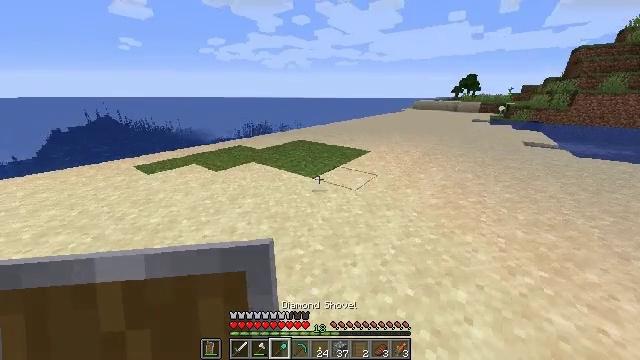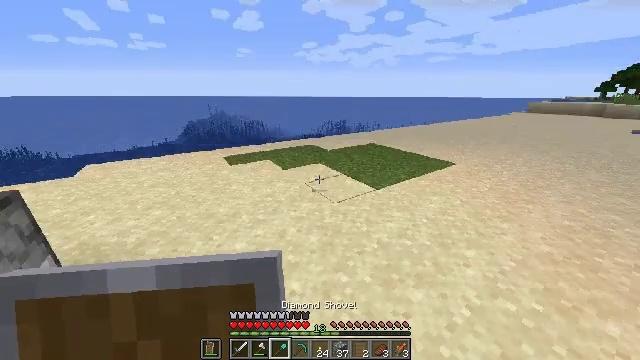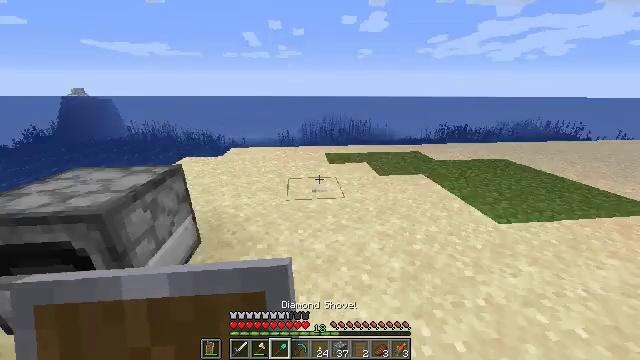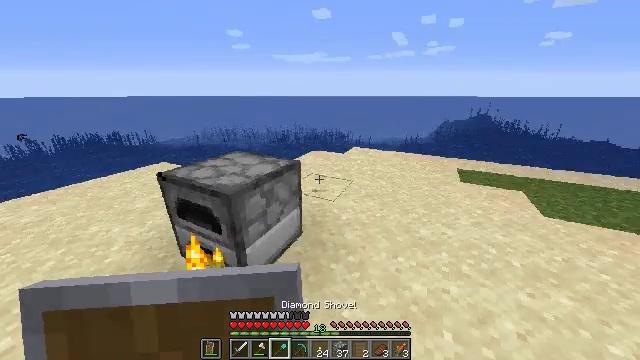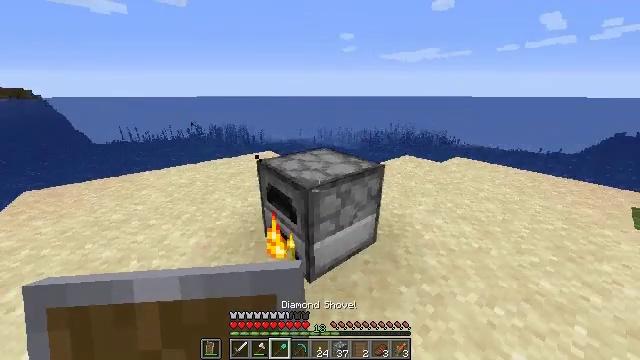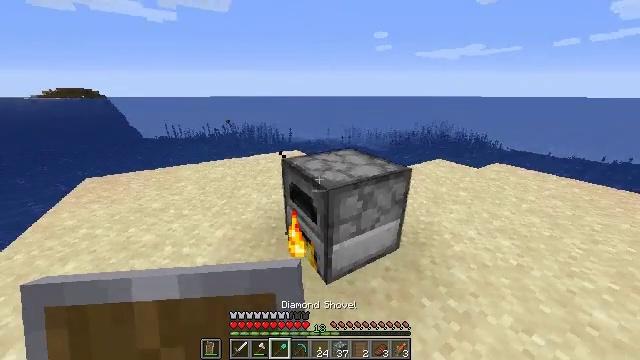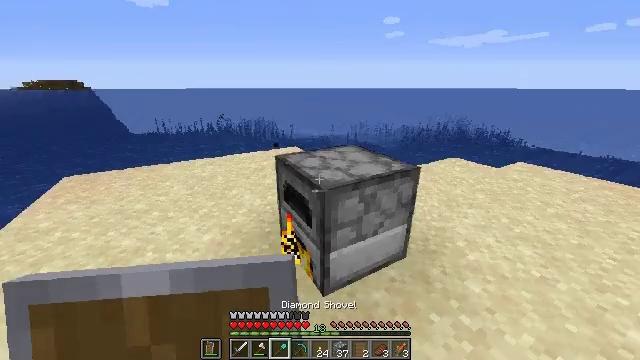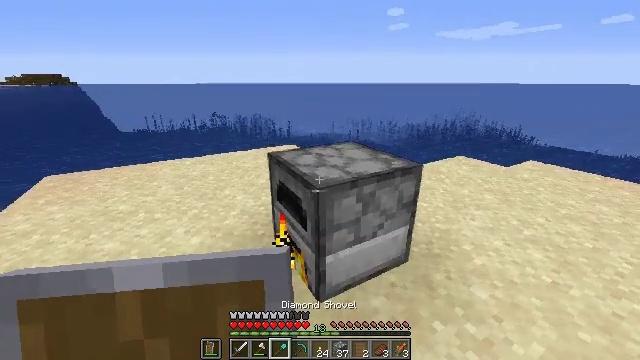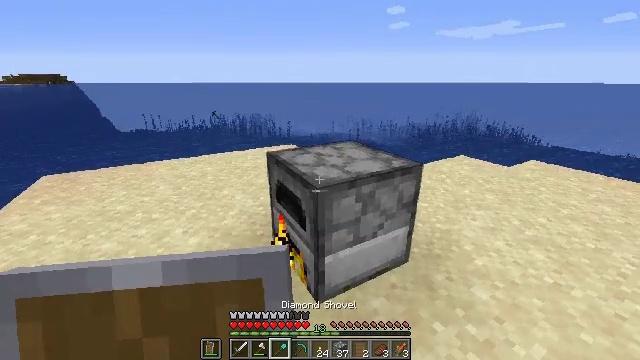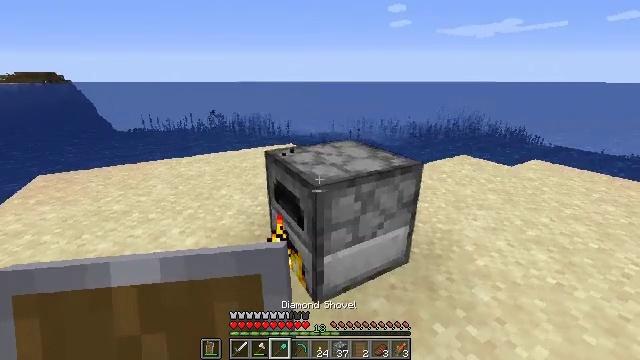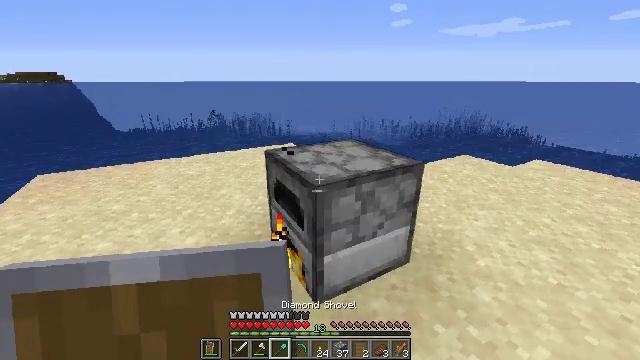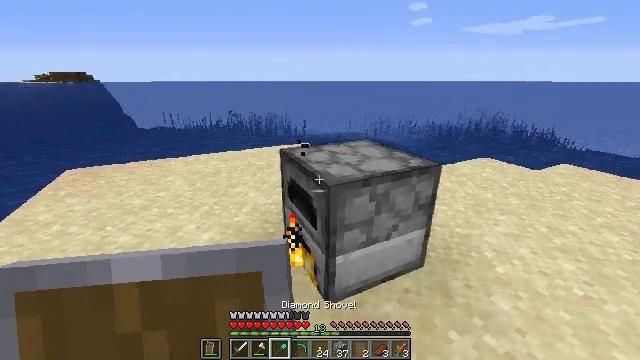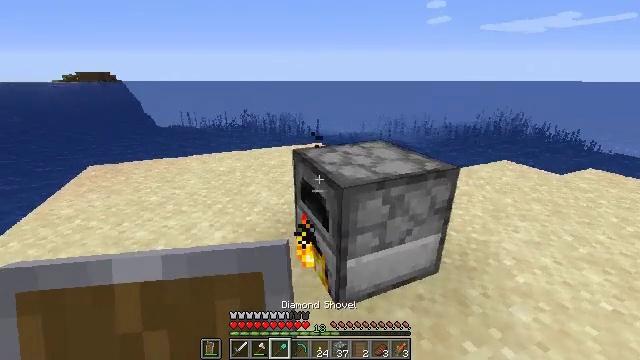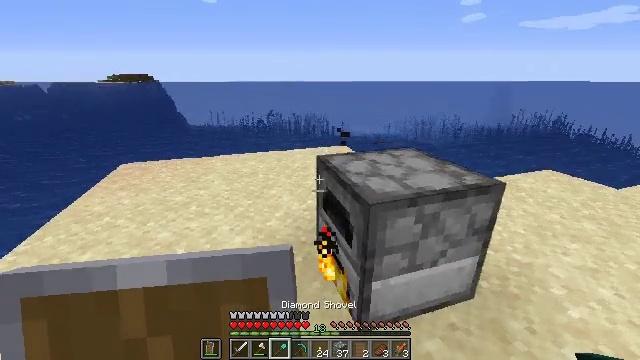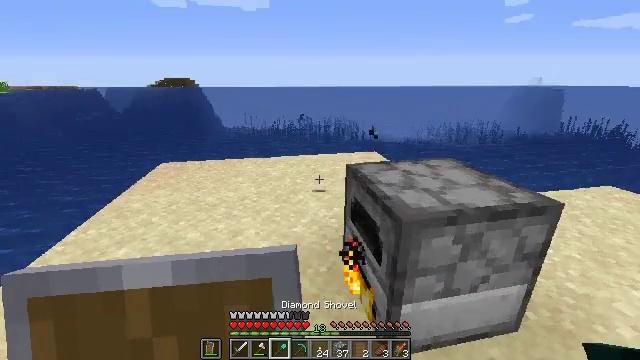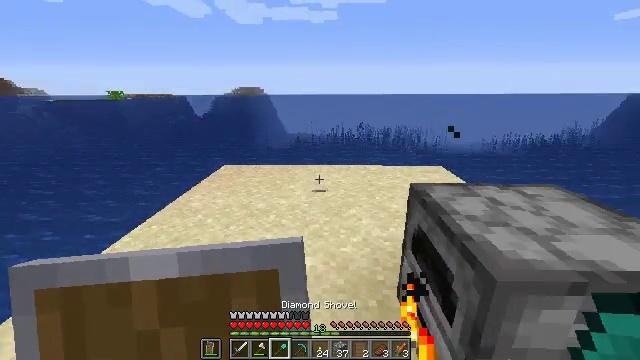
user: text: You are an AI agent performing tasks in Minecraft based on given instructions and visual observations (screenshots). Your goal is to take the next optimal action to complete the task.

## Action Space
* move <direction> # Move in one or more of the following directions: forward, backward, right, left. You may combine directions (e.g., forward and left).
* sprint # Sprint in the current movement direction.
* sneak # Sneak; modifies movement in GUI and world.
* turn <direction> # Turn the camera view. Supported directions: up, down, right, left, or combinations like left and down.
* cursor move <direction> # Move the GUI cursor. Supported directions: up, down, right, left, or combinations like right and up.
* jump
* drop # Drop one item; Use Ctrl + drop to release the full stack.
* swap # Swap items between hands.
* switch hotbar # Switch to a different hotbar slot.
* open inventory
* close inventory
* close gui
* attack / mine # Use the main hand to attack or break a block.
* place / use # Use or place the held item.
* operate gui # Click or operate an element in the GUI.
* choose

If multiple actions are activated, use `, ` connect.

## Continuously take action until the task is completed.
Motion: motion action
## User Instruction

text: Craft an iron ingot by smelting iron ore.
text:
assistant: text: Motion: move forward, sprint, turn left
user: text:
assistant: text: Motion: move forward, sprint, turn left
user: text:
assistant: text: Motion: move forward, sprint, turn left
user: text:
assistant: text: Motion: turn left
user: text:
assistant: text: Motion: turn left
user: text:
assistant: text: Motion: no_op
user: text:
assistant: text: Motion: no_op
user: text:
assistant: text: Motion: no_op
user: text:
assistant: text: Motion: no_op
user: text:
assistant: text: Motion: no_op
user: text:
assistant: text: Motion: turn left
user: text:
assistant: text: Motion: move forward, turn left
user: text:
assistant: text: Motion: move forward, turn left
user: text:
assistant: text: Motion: move forward, turn left
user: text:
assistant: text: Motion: move forward, turn left and up
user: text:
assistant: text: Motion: move forward, turn left and up
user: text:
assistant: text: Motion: move forward, turn left and up
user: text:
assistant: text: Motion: move forward, turn left and up
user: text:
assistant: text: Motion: move forward, turn right
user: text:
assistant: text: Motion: turn right and down
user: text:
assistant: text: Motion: turn right and down
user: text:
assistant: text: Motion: turn right and down
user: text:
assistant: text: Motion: turn right and down
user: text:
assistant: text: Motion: no_op
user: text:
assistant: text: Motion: use / place
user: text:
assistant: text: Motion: use / place
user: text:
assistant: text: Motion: use / place
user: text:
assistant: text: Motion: no_op
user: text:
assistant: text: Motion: no_op
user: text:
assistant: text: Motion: open gui